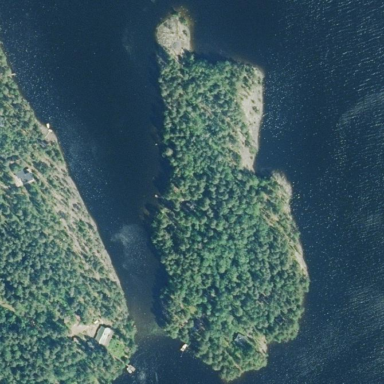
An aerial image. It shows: Island covered with woodland.